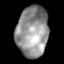
Tissue: prostate
Cell type: T cells
Senescence score: 0.1339
Nuclear area (px): 1577
Mean DAPI intensity: 146.401